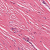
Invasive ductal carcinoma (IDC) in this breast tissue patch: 0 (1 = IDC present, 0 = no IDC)